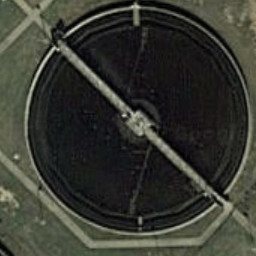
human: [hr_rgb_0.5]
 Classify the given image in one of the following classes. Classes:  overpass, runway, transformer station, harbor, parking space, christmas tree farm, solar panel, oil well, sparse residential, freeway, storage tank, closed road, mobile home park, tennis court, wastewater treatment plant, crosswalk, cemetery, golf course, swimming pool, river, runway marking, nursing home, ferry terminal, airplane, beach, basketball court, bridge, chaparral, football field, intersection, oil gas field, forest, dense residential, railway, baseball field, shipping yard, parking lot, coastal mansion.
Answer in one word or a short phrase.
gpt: wastewater treatment plant